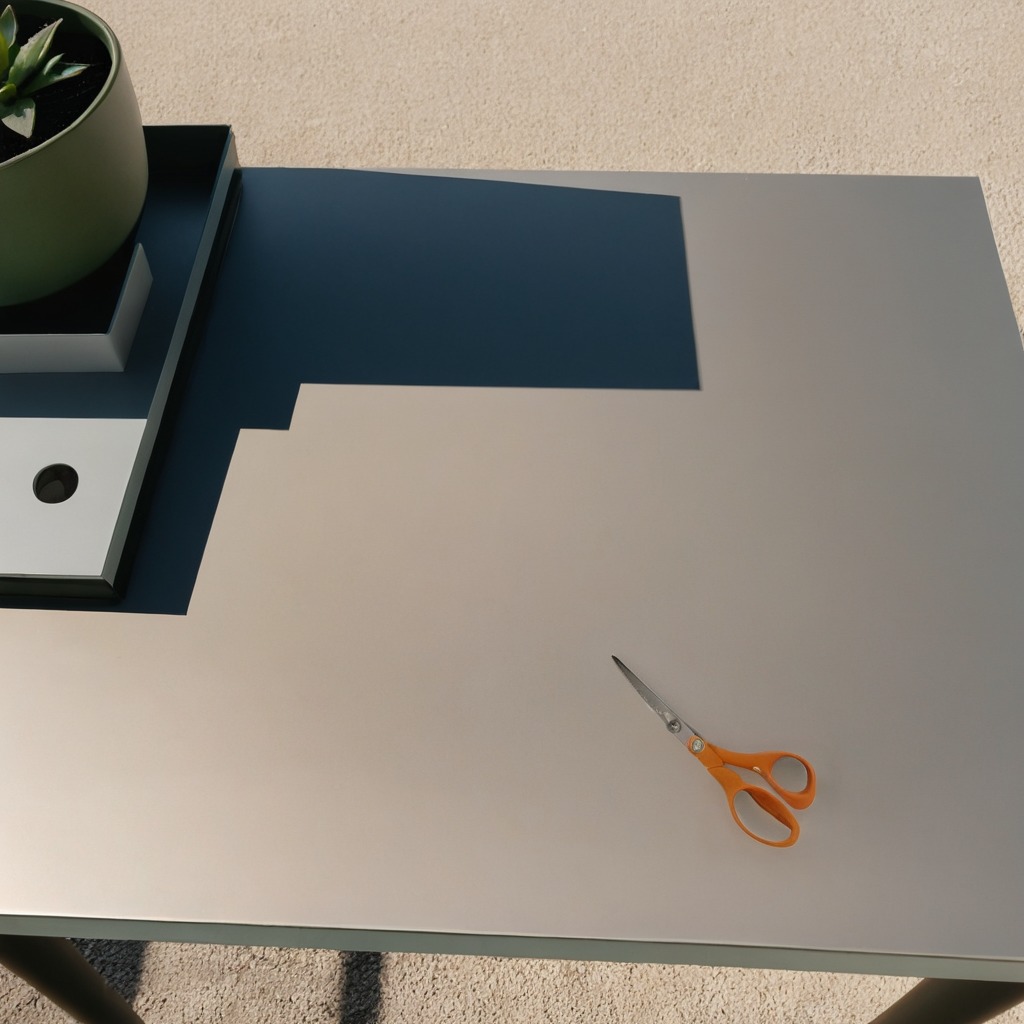
A scissor lying on the table.